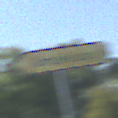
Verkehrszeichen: UmleitungswegweiserLinksweisend
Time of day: Midday
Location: Outdoor (Nature)
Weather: Clear
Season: NotSpecified
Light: Natural